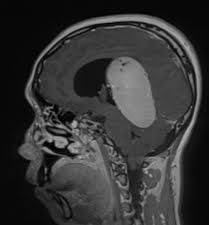
Label: meningioma